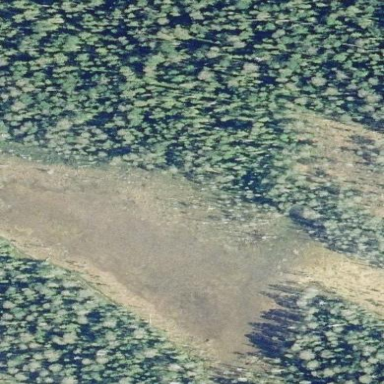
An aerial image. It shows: Bog wetland area.